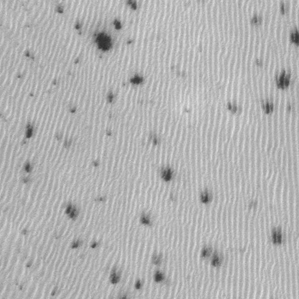
Label: frost